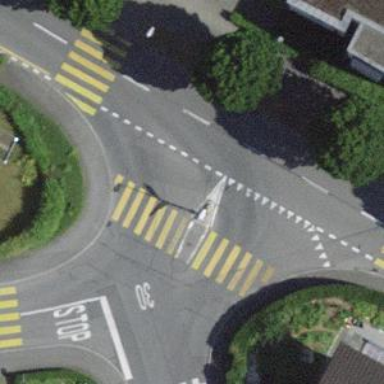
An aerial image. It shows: Kerb barrier.